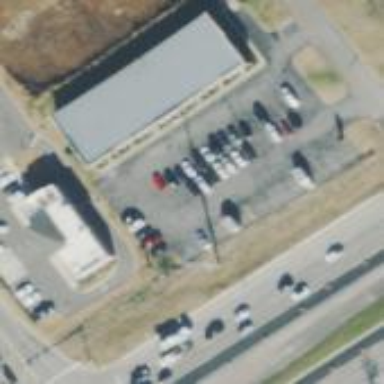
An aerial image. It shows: Commercial building.